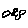
Label: circle